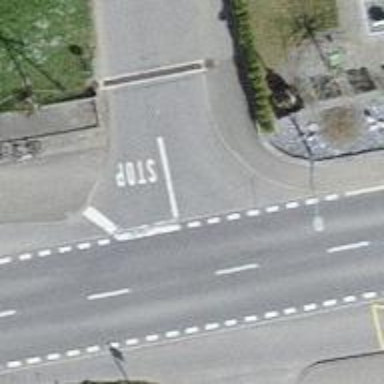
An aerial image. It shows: Stop road.